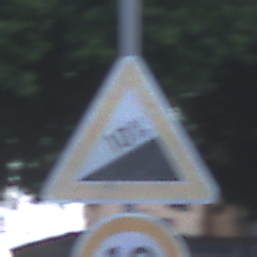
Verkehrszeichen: Steigung10
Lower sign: Geschwindigkeit10
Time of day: SunriseSunset
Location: Outdoor (Urban)
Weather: PartlyCloudy
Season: NotSpecified
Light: Natural